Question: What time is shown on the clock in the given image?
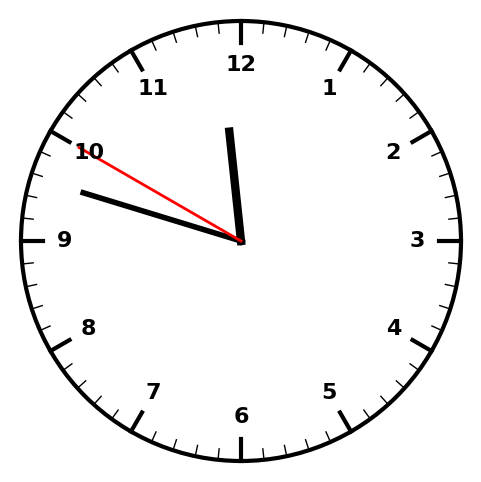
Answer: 11:47:50